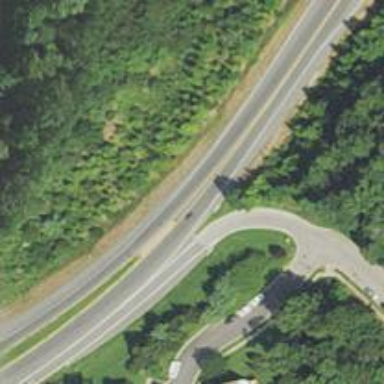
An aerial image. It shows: Secondary link road.